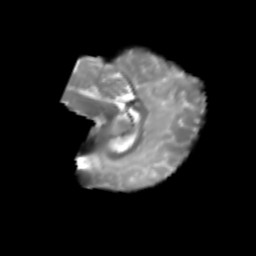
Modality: T2w
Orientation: sagittal
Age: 7
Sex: male
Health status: healthy